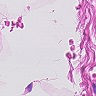
Metastatic tissue present: no